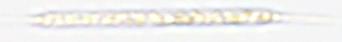
Label: Rhizosolenia